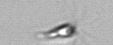
Label: Calciopappus